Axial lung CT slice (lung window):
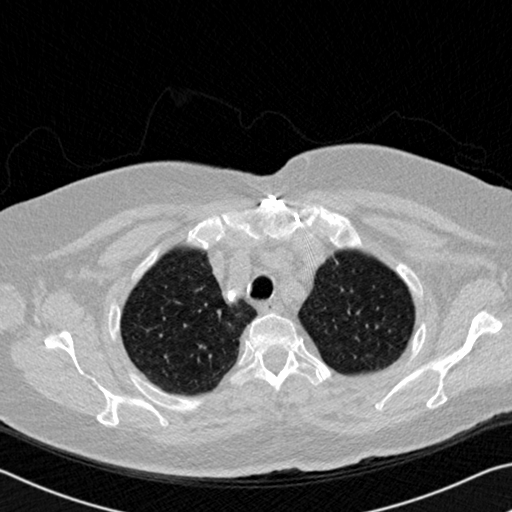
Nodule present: no